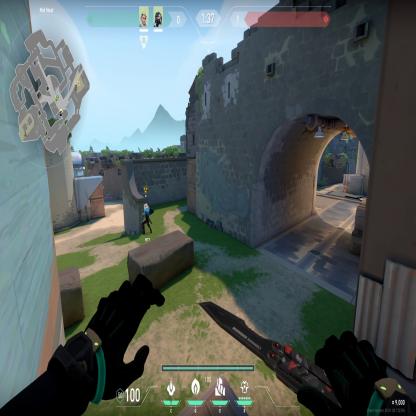
Label: teammate